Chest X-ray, AP view. Patient: 74 years old, sex F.
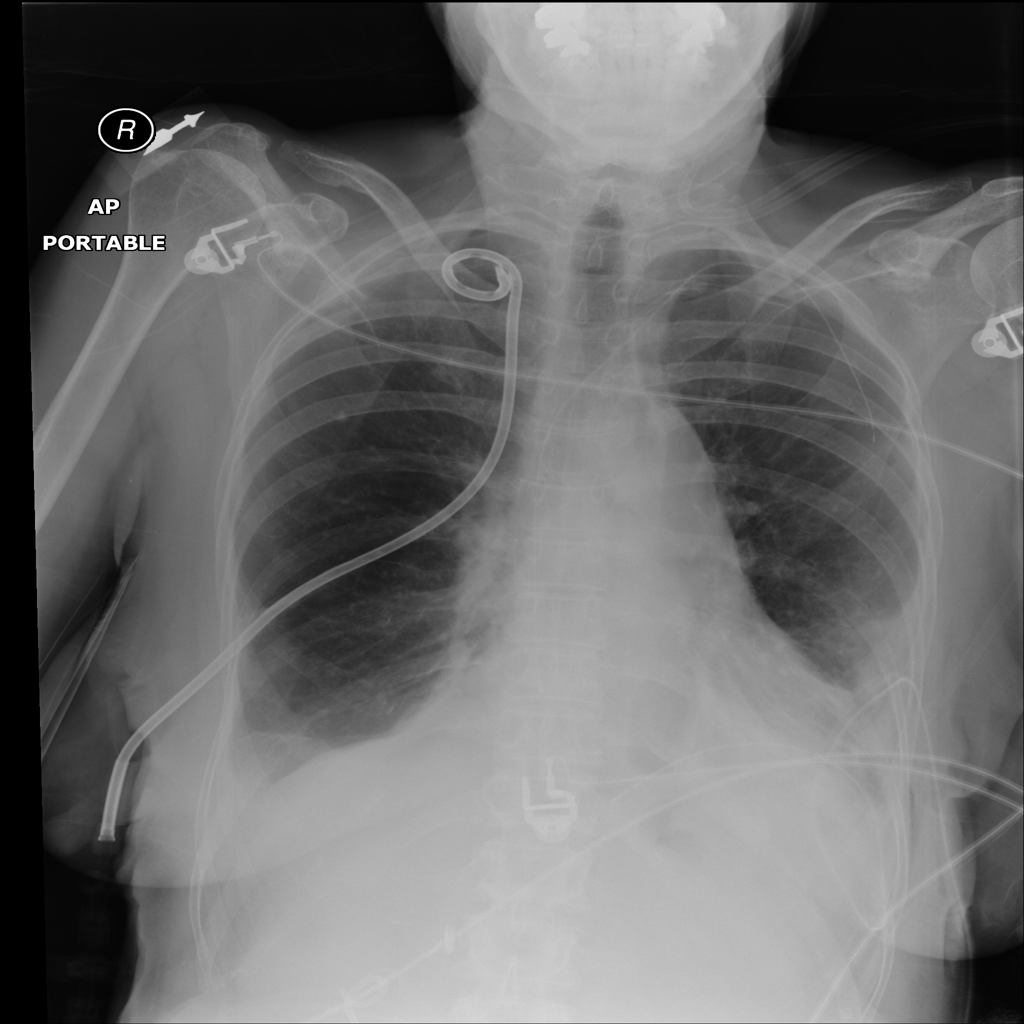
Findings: Atelectasis, Effusion, Infiltration